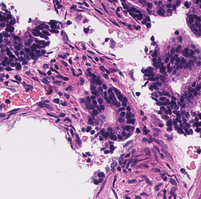
Tumor epithelial tissue: yes
Tumor-associated stroma tissue: yes
Normal tissue: no